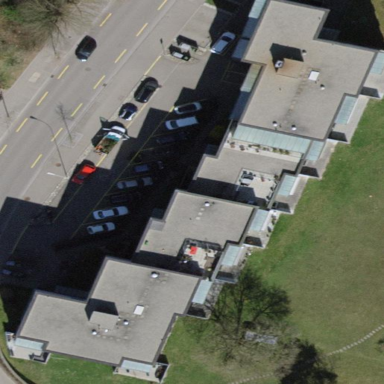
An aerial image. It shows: Apartment building with flat roof design.